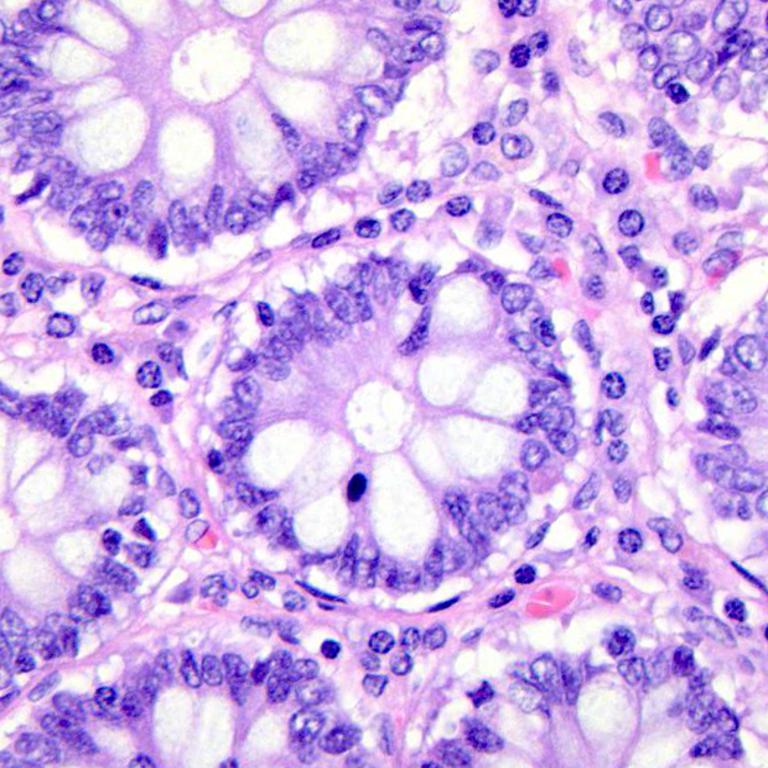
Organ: colon
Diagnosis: benign